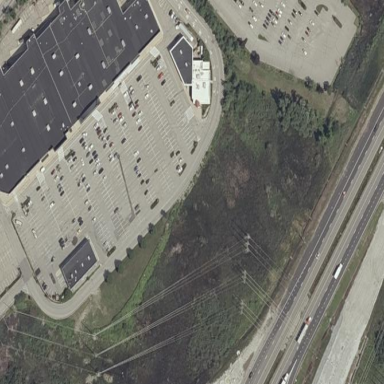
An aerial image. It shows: Mall building.